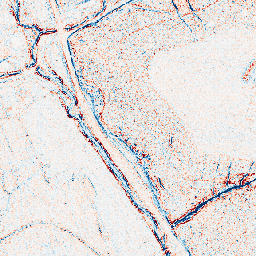
Category: edge_preserving
Decomposition family: anisotropic_diffusion
Decomposition parameters: iterations: 5
kappa: 50
gamma: 0.05
Upsampling method: area
Upsampling parameters: scale: 8
Upsampling scale: 8